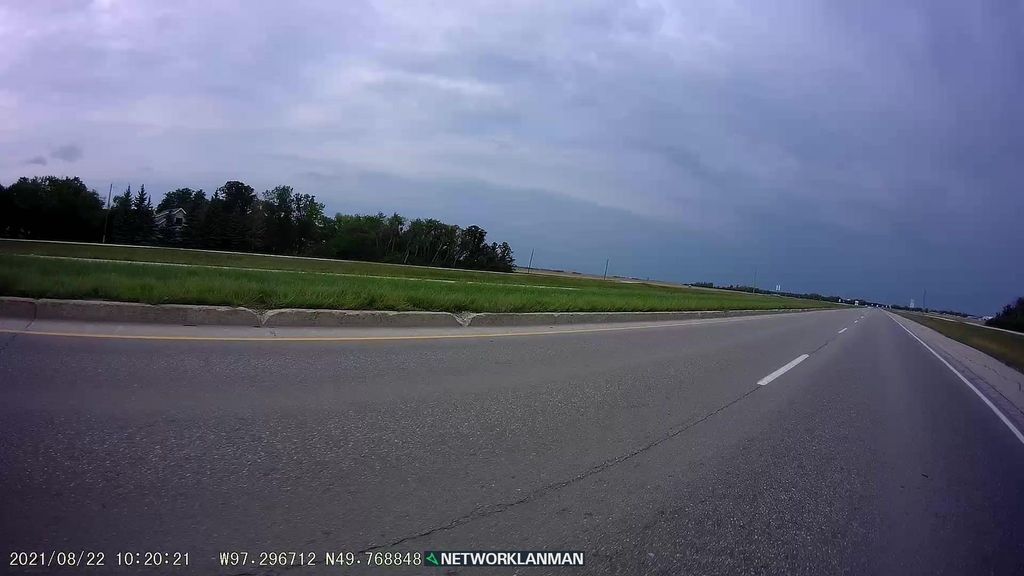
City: winnipeg